Group 1:
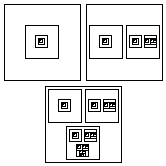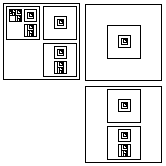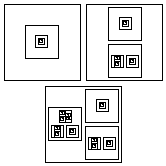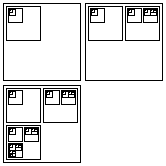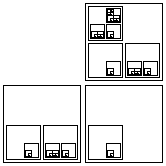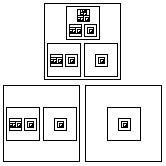
Group 2:
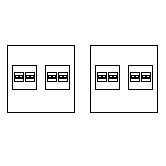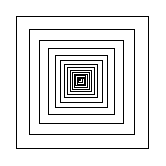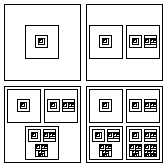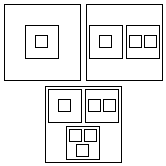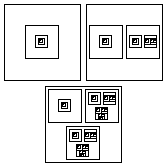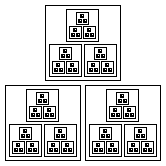
Rule separating the two groups: Specific structure vs. not so.
Concepts: 1, 2, 3, fractal, nesting, one, recursion, self-reference, specificity, three, two
Author: Aaron David Fairbanks